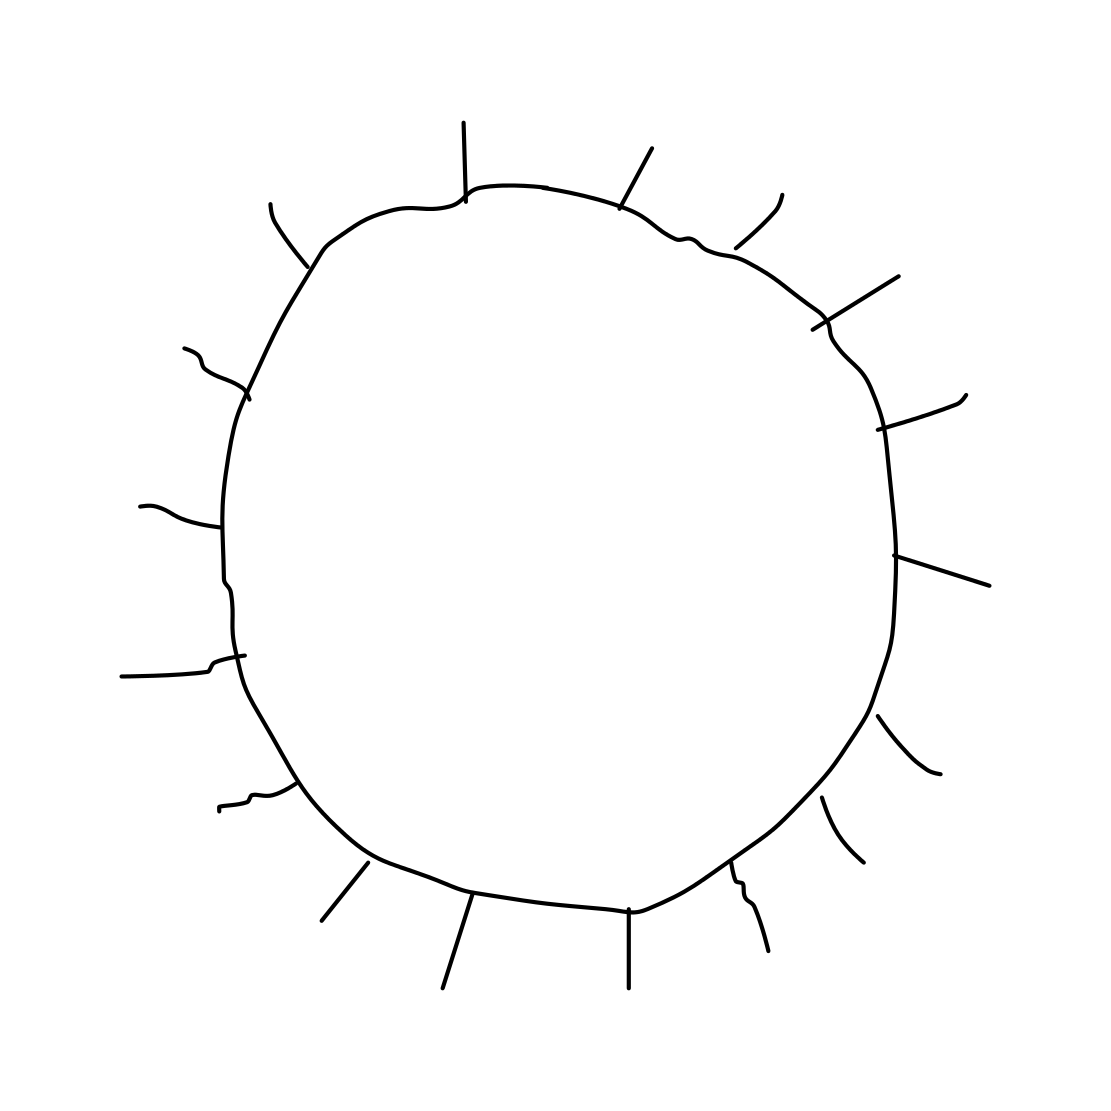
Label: sun